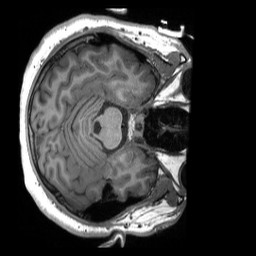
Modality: T1w
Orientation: axial
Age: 20
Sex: male
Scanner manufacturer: siemens
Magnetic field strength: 3 T
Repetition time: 2.3 s
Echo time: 0.00232 s